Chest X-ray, AP view. Patient: 54 years old, sex F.
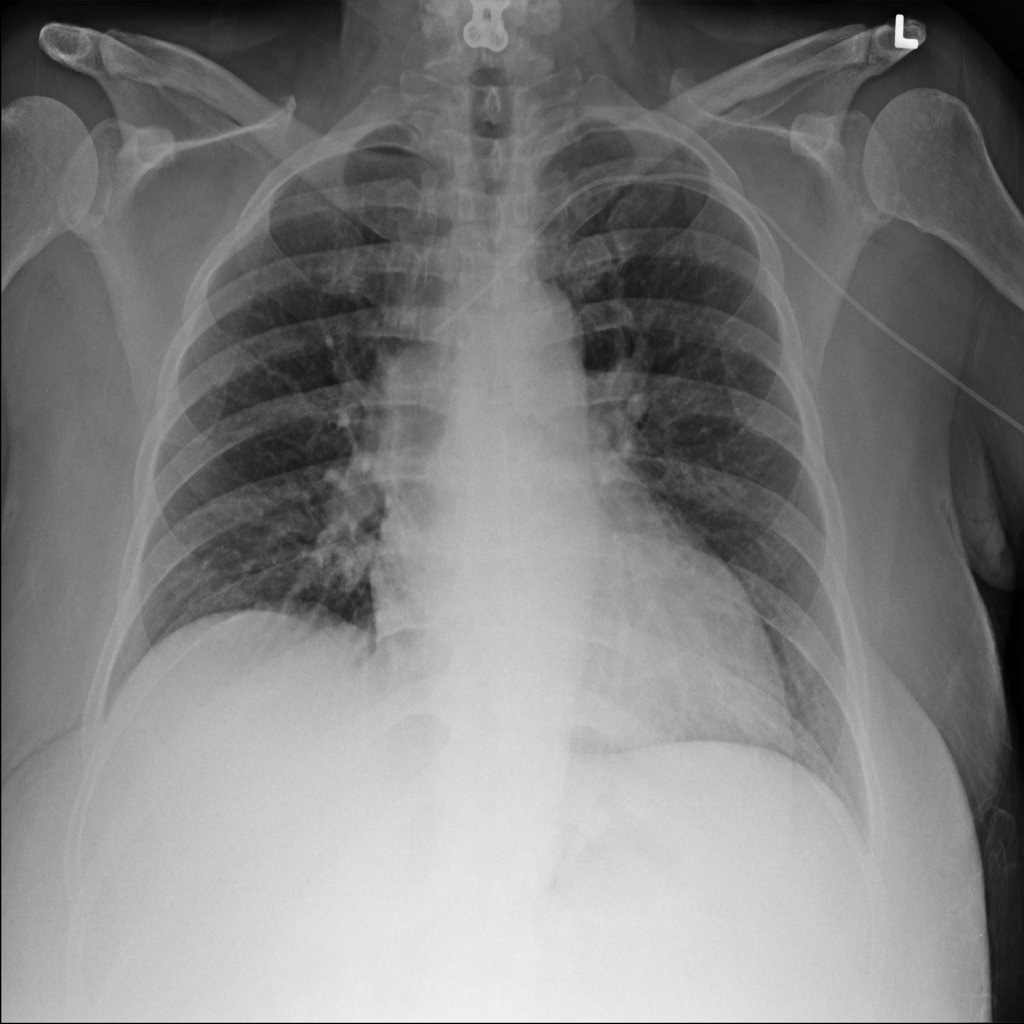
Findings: Infiltration